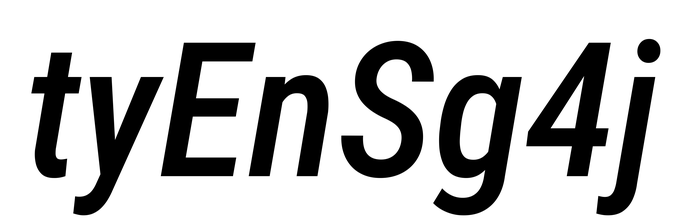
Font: Roboto-Italic_Condensed_Medium_Italic